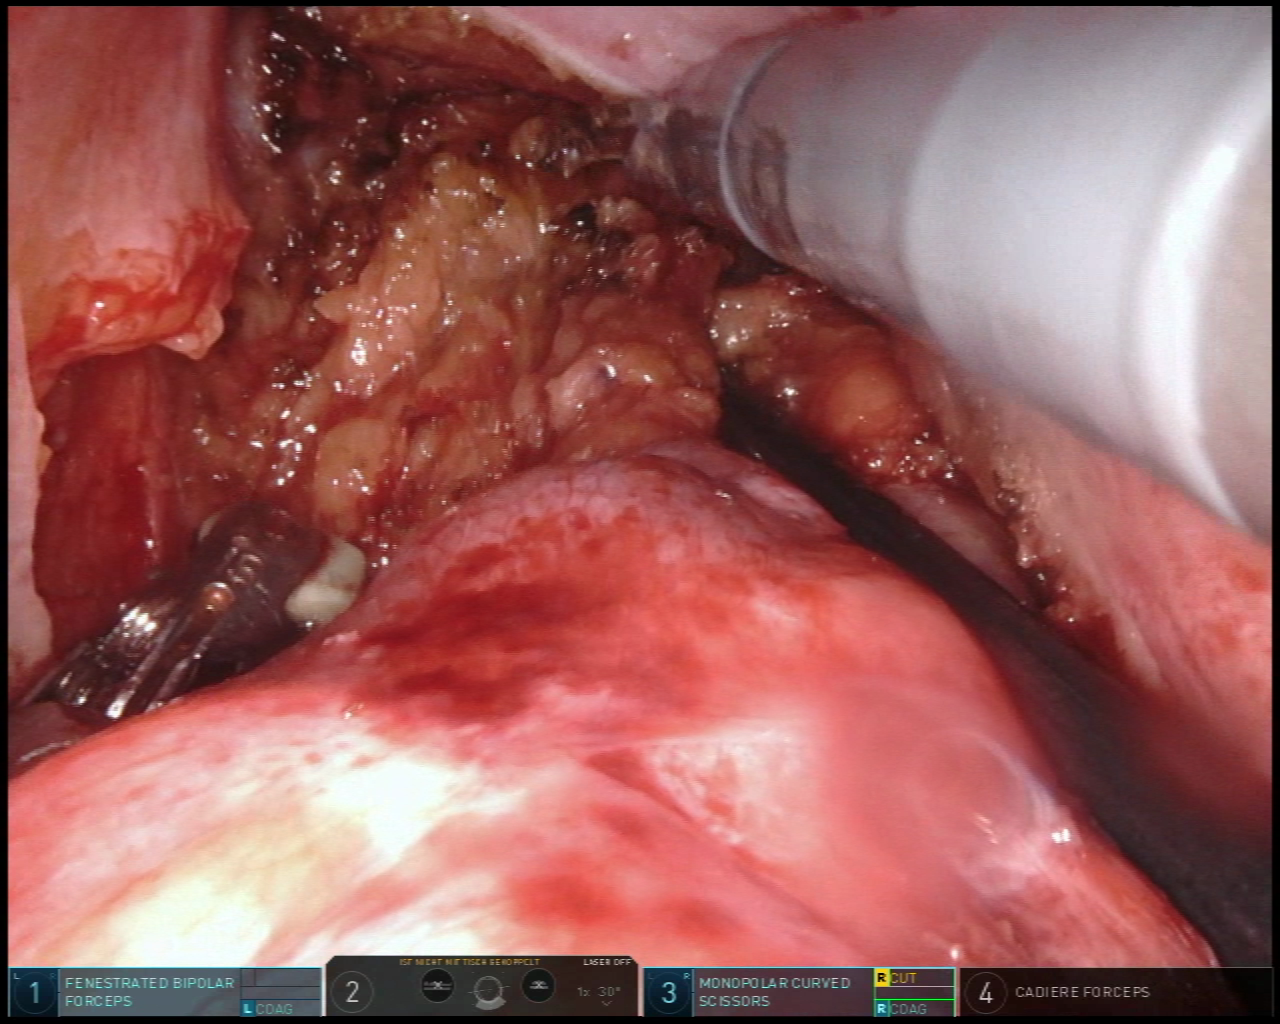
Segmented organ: vesicular_glands
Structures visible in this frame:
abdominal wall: no
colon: no
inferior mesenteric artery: no
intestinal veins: no
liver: no
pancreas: no
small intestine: no
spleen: no
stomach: no
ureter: no
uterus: no
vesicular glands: yes